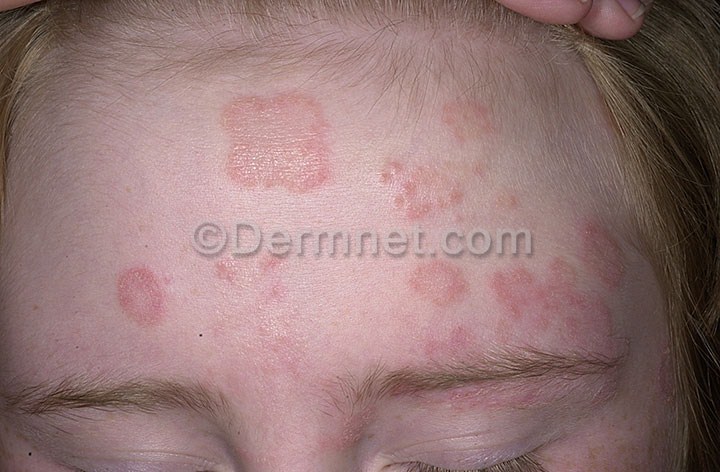
Disease: Tinea Ringworm Candidiasis and other Fungal Infections